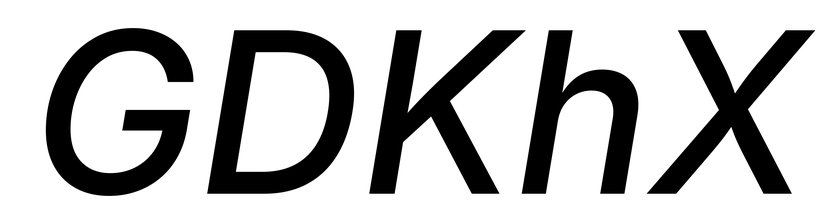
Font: Inter-Italic_Medium_Italic